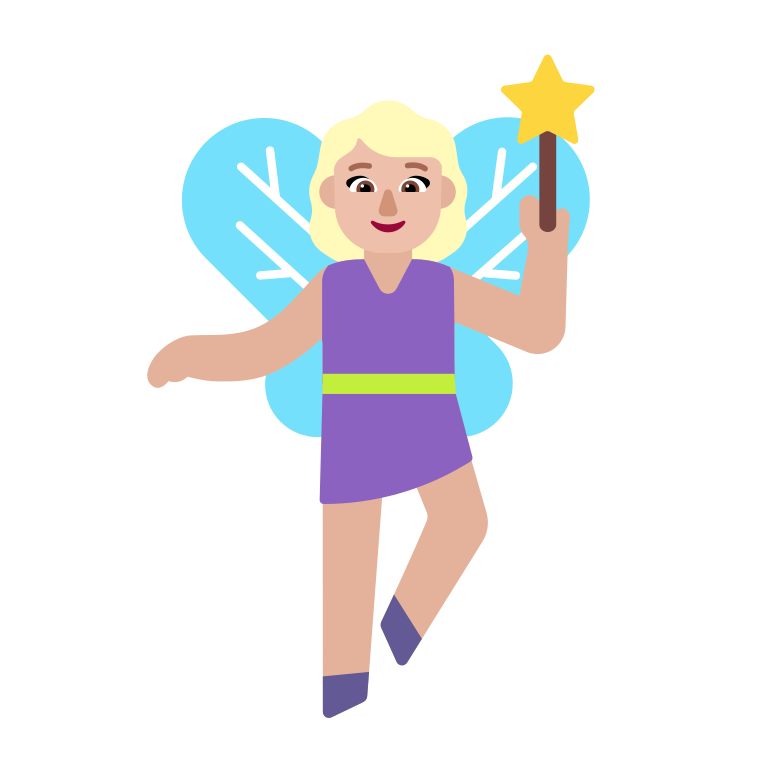
woman fairy flat  light